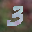
Label: 3